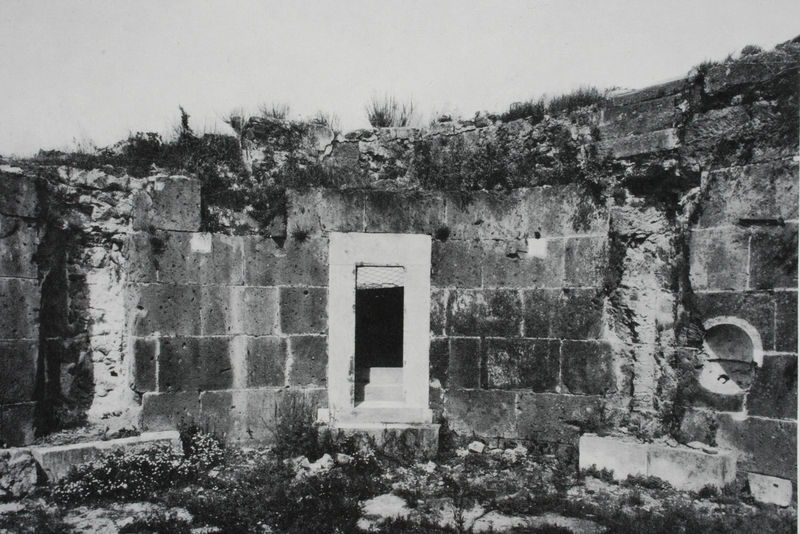
Titel: Linker Turm, Blick ins Obergeschoß vom Eingang her
Künstler: Liphantes
Standort: Capua
Institution: Brückentoranlage
Schlagwörter: himmel, schatten, weiß, wolken, landschaft, blumen, fenster, grau, licht, raum, schwarz, säule, säulen, tür, gras, wiese, alt, wand, architektur, rahmen, stein, steine, gräser, natur, büsche, sonne, sträucher, boden, innen, pflanzen, rund, ecke, fassade, mauer, ziegel, vegetation, erosion, böschung, treppe, stufe, stufen, tor, bucht, foto, fotografie, oben, photographie, eingang, fugen, nische, kanone, ruine, offen, antike, burg, festung, mauerwerk, moos, draußen, schwarz-weiss, loch, türstock, photo, fragment, gemäuer, kaputt, öffnung, bewachsen, quader, hubi, sandstein, grab, antik, zerstört, gesträuch, himel, tempel, flechte, rundung, draht, grabmal, bewuchs, nischen, wölbung, ausgrabung, mose, schmutzig, altertum, offnung, verbund, colosseum, rest, zugewachsen, archaeologie, schwaerz, runde nische, weißer türrahmen, steinm, zeigelk, schwarzeiss